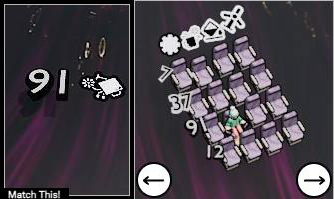
Task: seats
Answer: yes